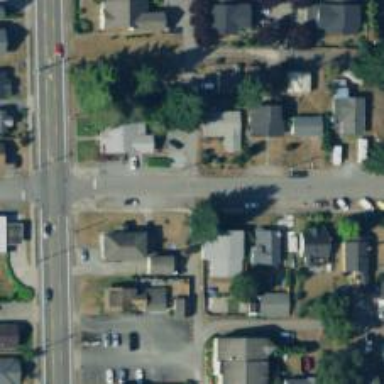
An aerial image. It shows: Residential road with sidewalk on the left.